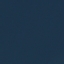
Land use / land cover class: SeaLake